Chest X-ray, AP view. Patient: 71 years old, sex M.
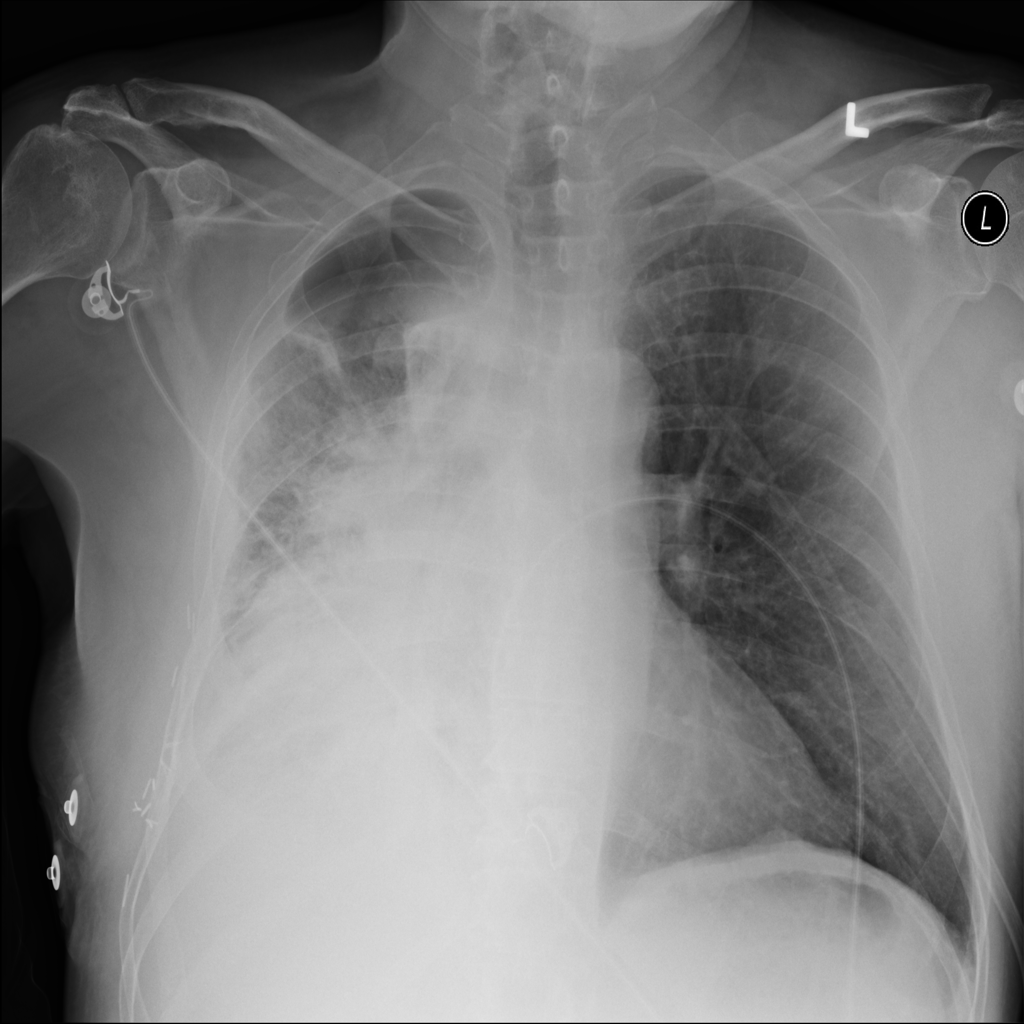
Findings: No Finding